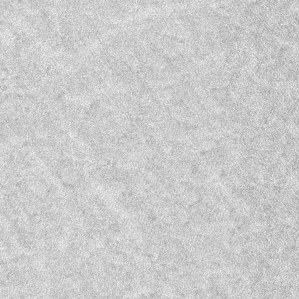
Label: frost